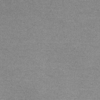
Label: dusty